RGB frame:
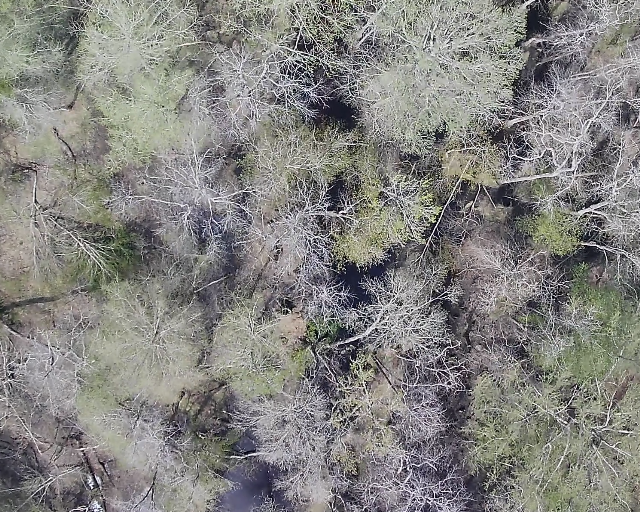
Thermal frame:
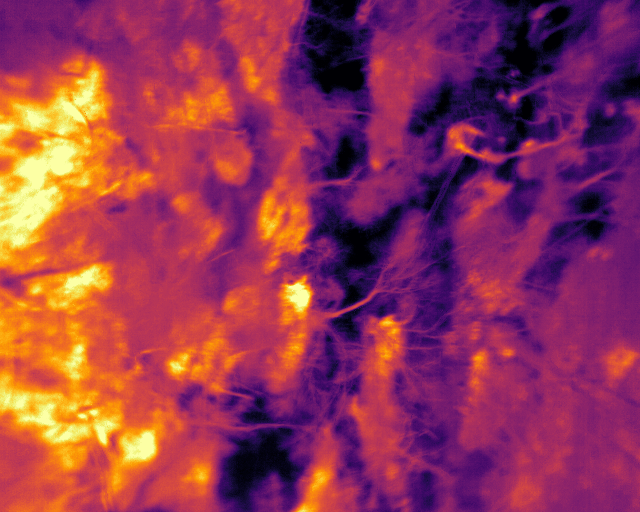
Captured: 2026-02-26 03:46:02
Pixels at or above 80 °C: 0 (fraction of frame: 0)